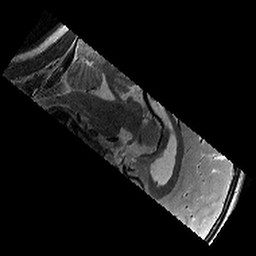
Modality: T2w
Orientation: sagittal
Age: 12
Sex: female
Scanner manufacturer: siemens
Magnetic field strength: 3 T
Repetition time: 8.46 s
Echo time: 0.067 s